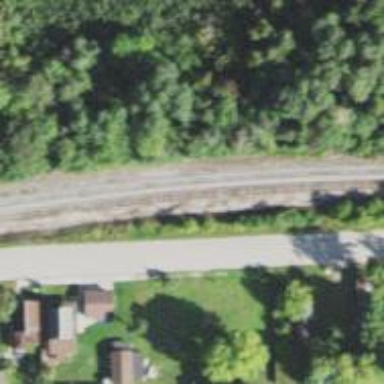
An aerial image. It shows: Railway siding for service.